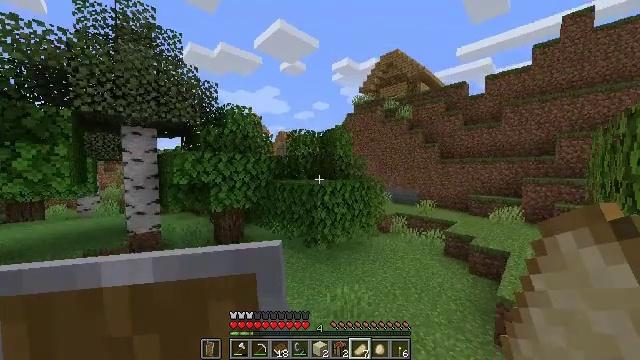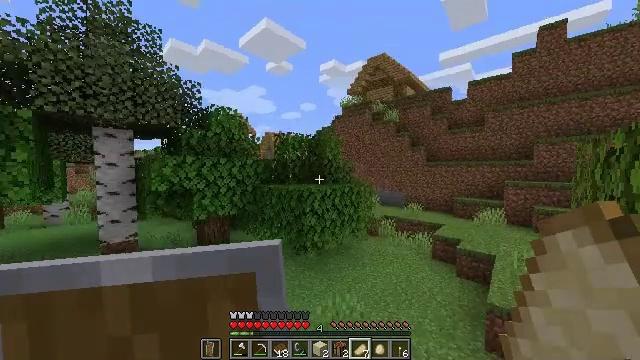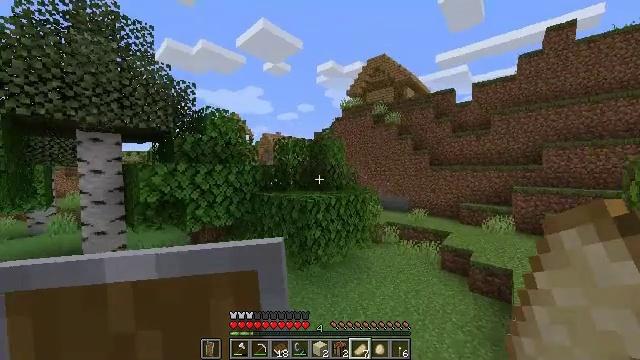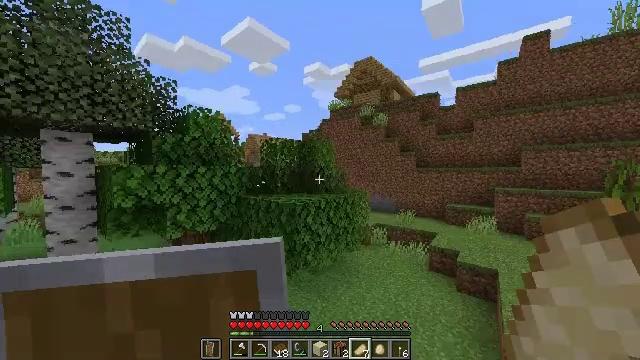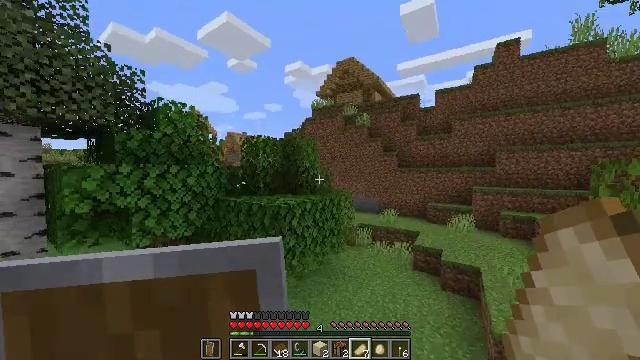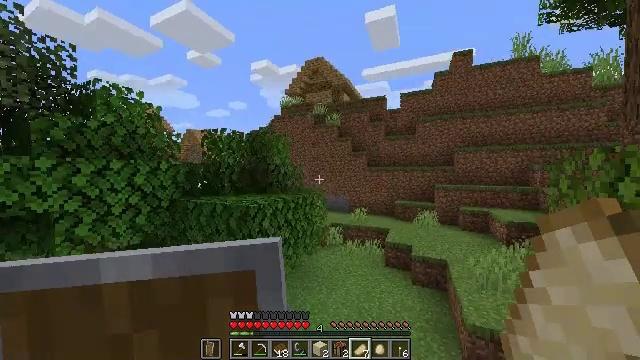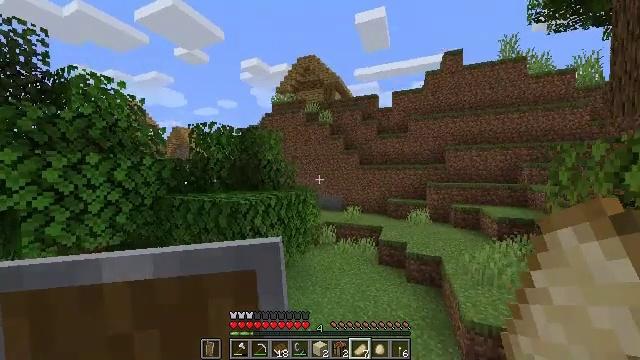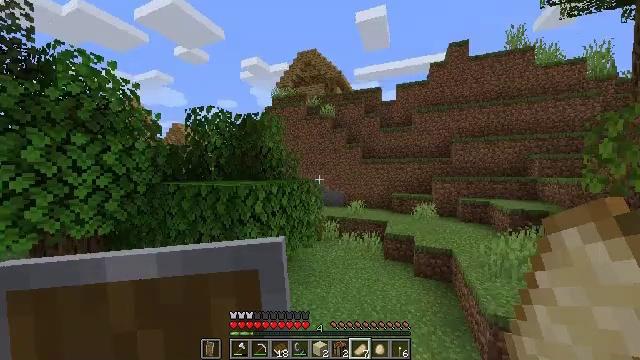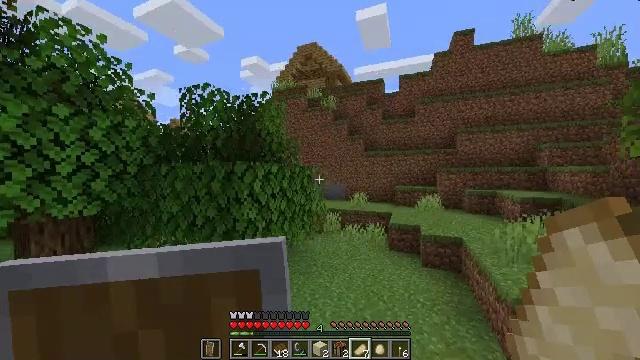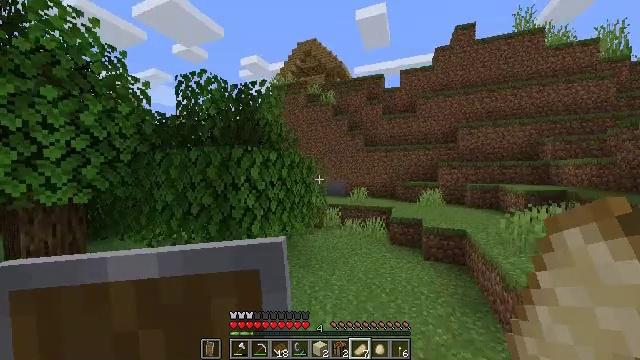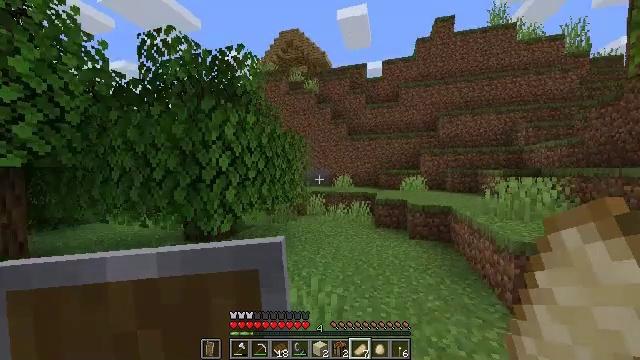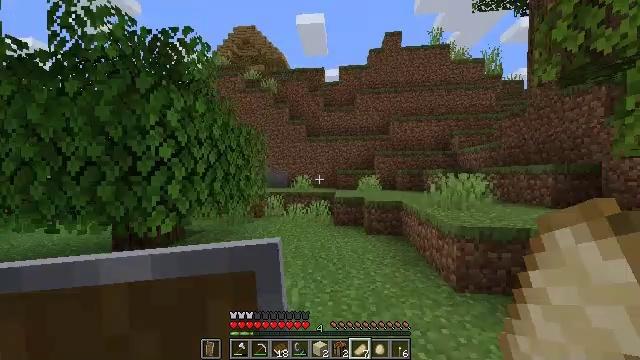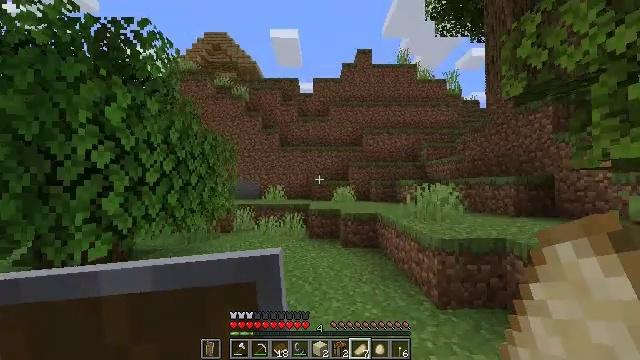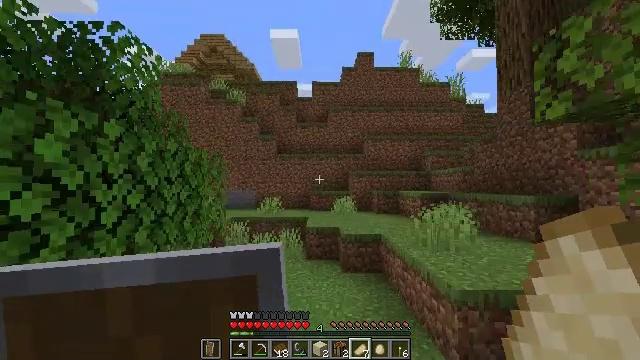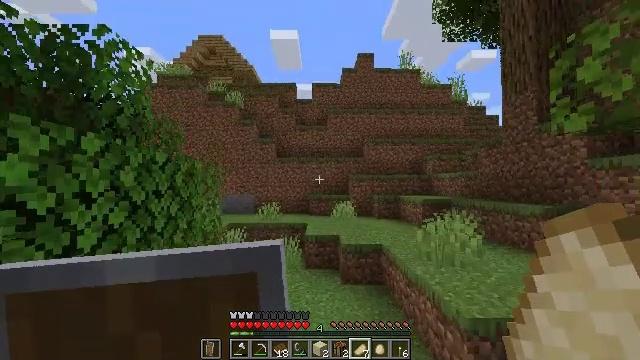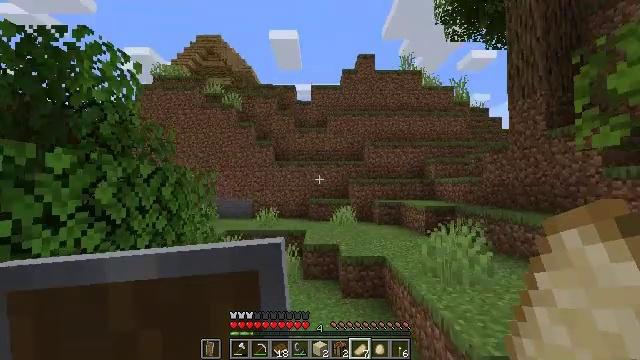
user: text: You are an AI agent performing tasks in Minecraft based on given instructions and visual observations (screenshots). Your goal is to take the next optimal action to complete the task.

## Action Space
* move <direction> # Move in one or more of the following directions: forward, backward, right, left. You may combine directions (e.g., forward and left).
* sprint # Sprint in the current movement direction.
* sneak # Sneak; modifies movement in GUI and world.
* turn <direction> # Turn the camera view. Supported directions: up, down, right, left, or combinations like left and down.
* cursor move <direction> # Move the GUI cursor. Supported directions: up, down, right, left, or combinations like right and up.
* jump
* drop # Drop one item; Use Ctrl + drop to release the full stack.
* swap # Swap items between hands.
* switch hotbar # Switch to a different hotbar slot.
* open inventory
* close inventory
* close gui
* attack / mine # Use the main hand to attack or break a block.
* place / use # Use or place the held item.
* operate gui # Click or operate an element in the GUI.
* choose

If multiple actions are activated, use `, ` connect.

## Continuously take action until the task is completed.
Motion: motion action
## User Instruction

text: Harvest beetroots from the farm.
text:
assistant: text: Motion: move forward, sprint, turn right, jump
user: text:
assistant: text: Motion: move forward, sprint, jump
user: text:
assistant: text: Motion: move forward and move right, sprint, turn right, jump
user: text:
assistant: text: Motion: move forward and move right, sprint, turn right, jump
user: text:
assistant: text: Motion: move forward and move right, sprint, turn right, jump
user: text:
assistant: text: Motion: move forward and move right, sprint, turn right, jump
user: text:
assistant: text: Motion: move forward and move right, sprint, jump
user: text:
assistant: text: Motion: move forward and move right, sprint, jump
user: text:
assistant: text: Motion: move forward and move right, sprint, jump
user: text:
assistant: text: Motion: move forward and move right, sprint, turn right, jump
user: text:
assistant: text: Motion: move forward and move right, sprint, turn right and up, jump
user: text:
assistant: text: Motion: move forward and move right, sprint, turn right and up, jump
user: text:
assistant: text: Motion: move forward and move right, sprint, jump
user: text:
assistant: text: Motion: move forward, sprint, jump
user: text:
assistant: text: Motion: move forward, sprint, jump
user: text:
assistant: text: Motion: move forward, sprint, jump
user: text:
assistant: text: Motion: move forward, sprint, turn right and up, jump
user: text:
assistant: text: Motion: move forward, sprint, turn right, jump
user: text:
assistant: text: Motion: move forward, sprint, turn right, jump
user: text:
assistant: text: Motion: move forward, sprint, turn right, jump
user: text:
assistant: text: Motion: move forward, sprint, jump
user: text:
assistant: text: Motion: move forward, sprint, jump
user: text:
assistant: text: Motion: move forward, sprint, jump
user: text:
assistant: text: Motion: move forward, sprint, jump
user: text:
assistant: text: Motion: move forward, sprint, jump
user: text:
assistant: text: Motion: move forward, sprint, turn right, jump
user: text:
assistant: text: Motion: move forward, sprint, turn right, jump
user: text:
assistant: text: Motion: move forward, sprint, turn right and down, jump
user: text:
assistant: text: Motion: move forward, sprint, turn right, jump
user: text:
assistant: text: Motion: move forward, sprint, jump